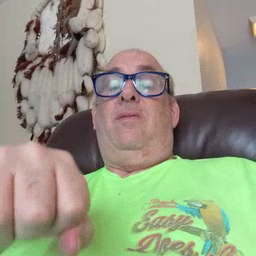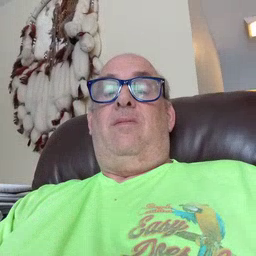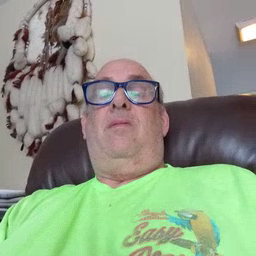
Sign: can